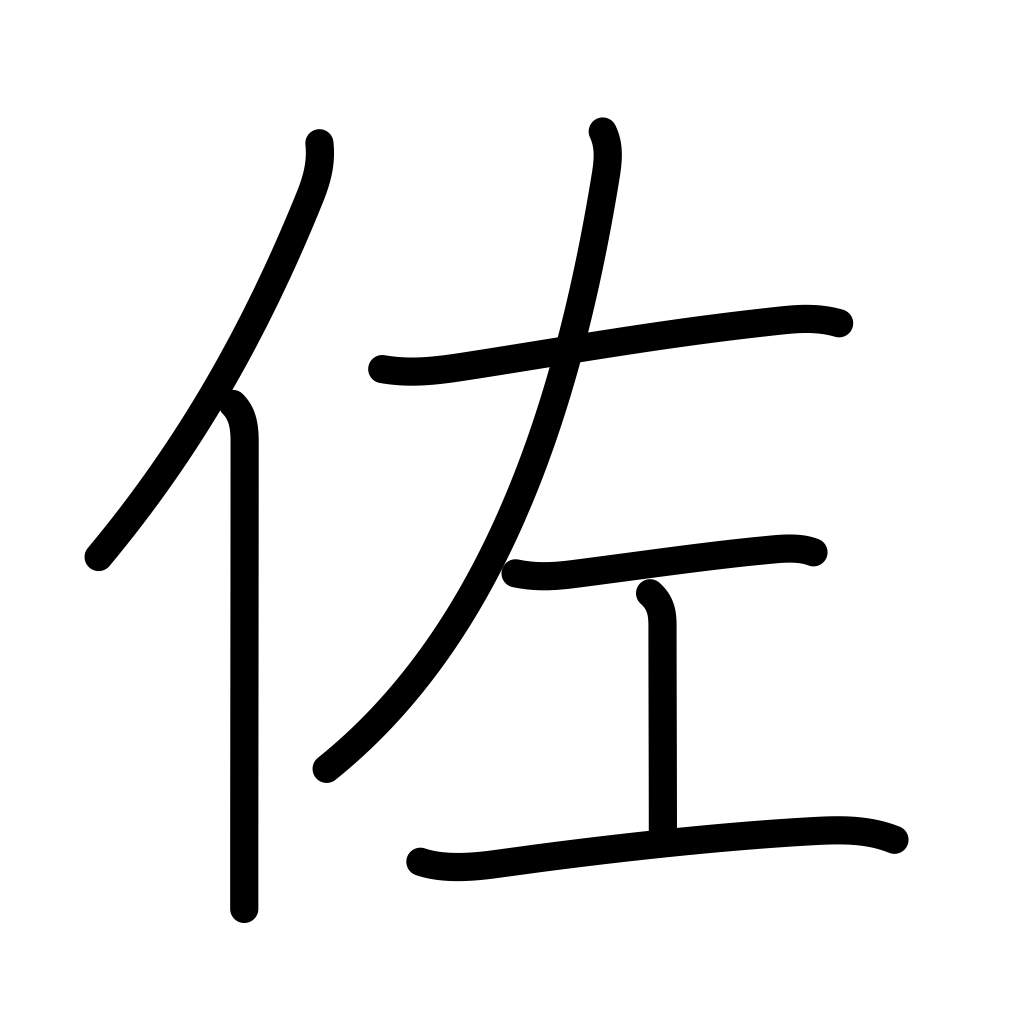
Meaning: assistant, help